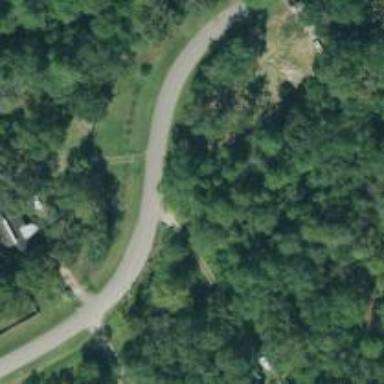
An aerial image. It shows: Driveway leading to service road.